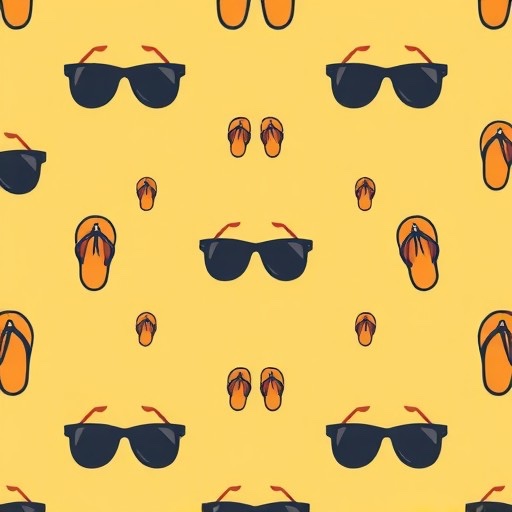
Category: Summer